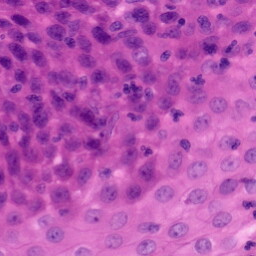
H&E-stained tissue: Tonsil